Question: I have been trying to write this complex query where I have to calculate a total FTE by prganization by profession by year . So e.g. in org1 for 2011 we have 2 DataEntryC whose total FTE = 50.95+70.95 but now i also have to add 20% of admin staff working for org1 in 2011 FTE to this . And this final figure would be the the total FTE for data entry clarks . Basically within an org in a year total staff FTE = all staff FTE +20% of admin staff FTE . (50.95+70.95 +20)

I have written the query as below but this only work when there is only one organization an has 2 professions listed . I think selfjoin might be the answer ......
'''
update test
set calculated_adjustment= (select calculated_adjustment from test where profession='Admin')
where profession='DataEntryC'
'''
Scripts:
'''
CREATE TABLE [dbo].[test](
<URL> NULL,
<URL> NULL,
<URL> NULL,
[fte] [float] NULL,
[calculated_adjustment] [float] NULL
)
GO
GO
INSERT [dbo].[test] ([year], [org_name], [profession], [fte], [calculated_adjustment]) VALUES (N'2011', N'org1', N'DataEntryC', 50.95, NULL)
INSERT [dbo].[test] ([year], [org_name], [profession], [fte], [calculated_adjustment]) VALUES (N'2011', N'org1', N'DataEntryC', 70.95, NULL)
INSERT [dbo].[test] ([year], [org_name], [profession], [fte], [calculated_adjustment]) VALUES (N'2011', N'org1', N'Admin', 200, 20)
INSERT [dbo].[test] ([year], [org_name], [profession], [fte], [calculated_adjustment]) VALUES (N'2011', N'org2', N'Admin', 150, NULL)
INSERT [dbo].[test] ([year], [org_name], [profession], [fte], [calculated_adjustment]) VALUES (N'2012', N'org1', N'DataEntryC', 20, NULL)
INSERT [dbo].[test] ([year], [org_name], [profession], [fte], [calculated_adjustment]) VALUES (N'2012', N'org2', N'Admin', 15, NULL)
INSERT [dbo].[test] ([year], [org_name], [profession], [fte], [calculated_adjustment]) VALUES (N'2011', N'org1', N'Support', 50, NULL)
INSERT [dbo].[test] ([year], [org_name], [profession], [fte], [calculated_adjustment]) VALUES (N'2011', N'org1', N'Support', 100, NULL)
INSERT [dbo].[test] ([year], [org_name], [profession], [fte], [calculated_adjustment]) VALUES (N'2012', N'org2', N'Support', 200, NULL)
INSERT [dbo].[test] ([year], [org_name], [profession], [fte], [calculated_adjustment]) VALUES (N'2012', N'org2', N'Admin', 150, NULL)
'''
for 2011 in Org1 data entry clark should have 141.90 FTE
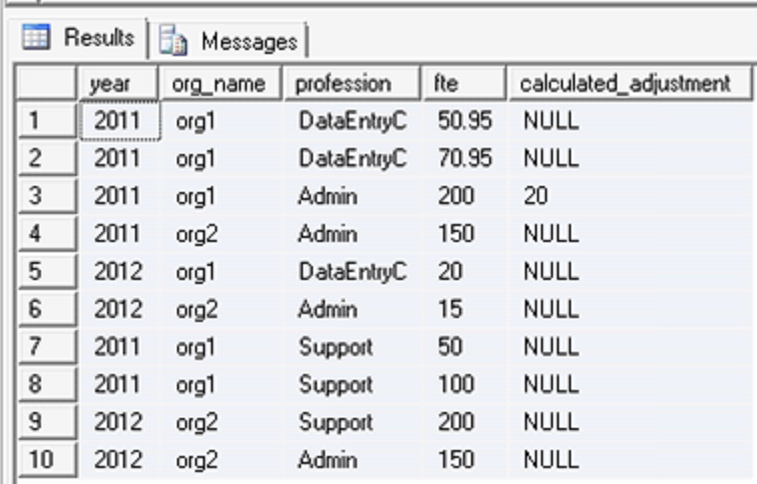
Answer: Your sample data wasn't quite enough for me to reckon I had an answer (i.e. this could still be wrong - more extensive testing is needed), so I used this data:
'''
INSERT [dbo].[test] ([year], [org_name], [profession], [fte], [calculated_adjustment]) VALUES (N'2011', N'org1', N'DataEntryC', 50.95, NULL)
INSERT [dbo].[test] ([year], [org_name], [profession], [fte], [calculated_adjustment]) VALUES (N'2011', N'org1', N'DataEntryC', 70.95, NULL)
INSERT [dbo].[test] ([year], [org_name], [profession], [fte], [calculated_adjustment]) VALUES (N'2011', N'org1', N'Admin', 200, 20)
INSERT [dbo].[test] ([year], [org_name], [profession], [fte], [calculated_adjustment]) VALUES (N'2011', N'org2', N'Admin', 150, NULL)
INSERT [dbo].[test] ([year], [org_name], [profession], [fte], [calculated_adjustment]) VALUES (N'2012', N'org1', N'DataEntryC', 20, NULL)
INSERT [dbo].[test] ([year], [org_name], [profession], [fte], [calculated_adjustment]) VALUES (N'2012', N'org2', N'Admin', 15, NULL)
INSERT [dbo].[test] ([year], [org_name], [profession], [fte], [calculated_adjustment]) VALUES (N'2011', N'org1', N'Support', 50, NULL)
INSERT [dbo].[test] ([year], [org_name], [profession], [fte], [calculated_adjustment]) VALUES (N'2011', N'org1', N'Support', 100, NULL)
INSERT [dbo].[test] ([year], [org_name], [profession], [fte], [calculated_adjustment]) VALUES (N'2012', N'org2', N'Support', 200, NULL)
INSERT [dbo].[test] ([year], [org_name], [profession], [fte], [calculated_adjustment]) VALUES (N'2012', N'org2', N'Admin', 150, 15)
INSERT [dbo].[test] ([year], [org_name], [profession], [fte], [calculated_adjustment]) VALUES (N'2012', N'org2', N'DataEntryC', 73.27, NULL)
INSERT [dbo].[test] ([year], [org_name], [profession], [fte], [calculated_adjustment]) VALUES (N'2012', N'org2', N'DataEntryC', 20, NULL)
'''
Then I did some research and came up with:
'''
;WITH x (yr, prof, org, fteSum) AS
(
SELECT DISTINCT
T.year AS yr
, T.profession AS prof
, T.org_name AS org
, SUM(T.fte) OVER (PARTITION BY T.year)
+
(
SELECT SUM(COALESCE(calculated_adjustment, 0))
FROM test
WHERE T.year = year
AND T.org_name = org_name
AND profession = 'Admin'
) AS fteSum
FROM test AS T
JOIN test AS S
ON S.year = T.year
WHERE T.profession = 'DataEntryC'
GROUP BY T.year, T.org_name, T.fte, T.profession
)
--select yr, prof, org, fteSum FROM x
UPDATE test
SET calculated_adjustment = x.fteSum
FROM x
where test.year = x.yr
AND test.org_name = x.org
AND test.profession = 'DataEntryC'
'''
which gives
'''
year org_name profession fte calculated_adjustment
2011 org1 DataEntryC 50.95 141.9
2011 org1 DataEntryC 70.95 141.9
2011 org1 Admin 200 20
2011 org1 Support 50 NULL
2011 org1 Support 100 NULL
2011 org2 Admin 150 NULL
2012 org1 DataEntryC 20 NULL
2012 org2 Admin 15 NULL
2012 org2 Support 200 NULL
2012 org2 Admin 150 15
2012 org2 DataEntryC 73.27 128.27
2012 org2 DataEntryC 20 128.27
'''
Which might be the result you're after.
Please note the commented-out SELECT. That is what I used to make sure the 'WITH' thingy (a.k.a. a temporary named result set, known as a (CTE)) was returning the correct result, a technique I gleaned from an <URL>.